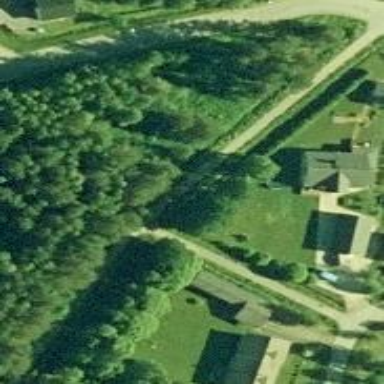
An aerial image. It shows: Cycleway.